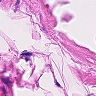
Metastatic tissue present: no